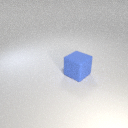
large blue rubber cube